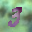
Label: 3